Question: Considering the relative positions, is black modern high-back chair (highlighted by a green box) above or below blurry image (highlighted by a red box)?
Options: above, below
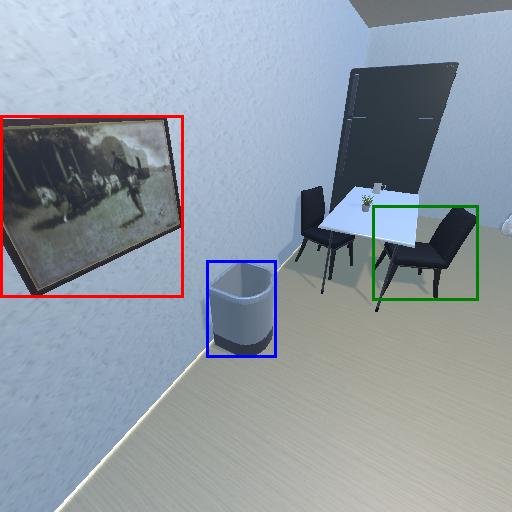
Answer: above